Question: I have Solr search agent running in Openshift on a small gear as a Tomcat 7 cartridge for testing purposes. My admin page looks like this:

Why is physical memory already 99.1% and 7.1 GB. Where are these data taken from and is this normal?
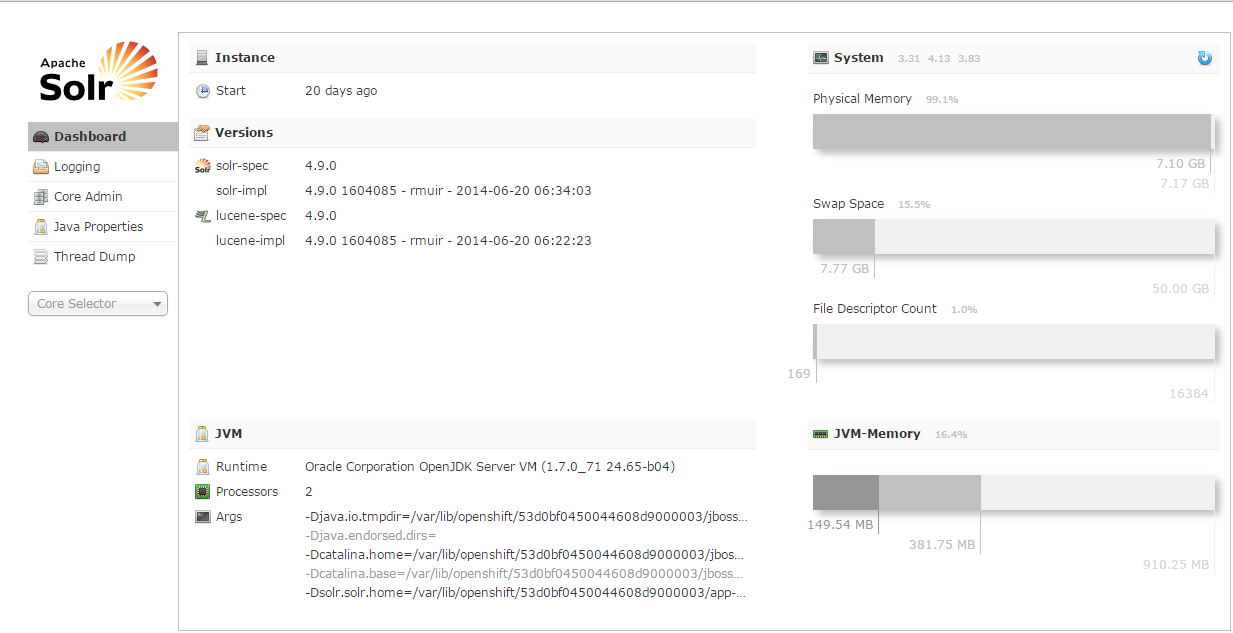
Answer: Looks like your Solr admin panel is showing the physical memory being used on the server as a whole, not just in your gear (linux container). There used to be a metrics cartridge for openshift (<URL> but it looks like it's gone now.